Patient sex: M
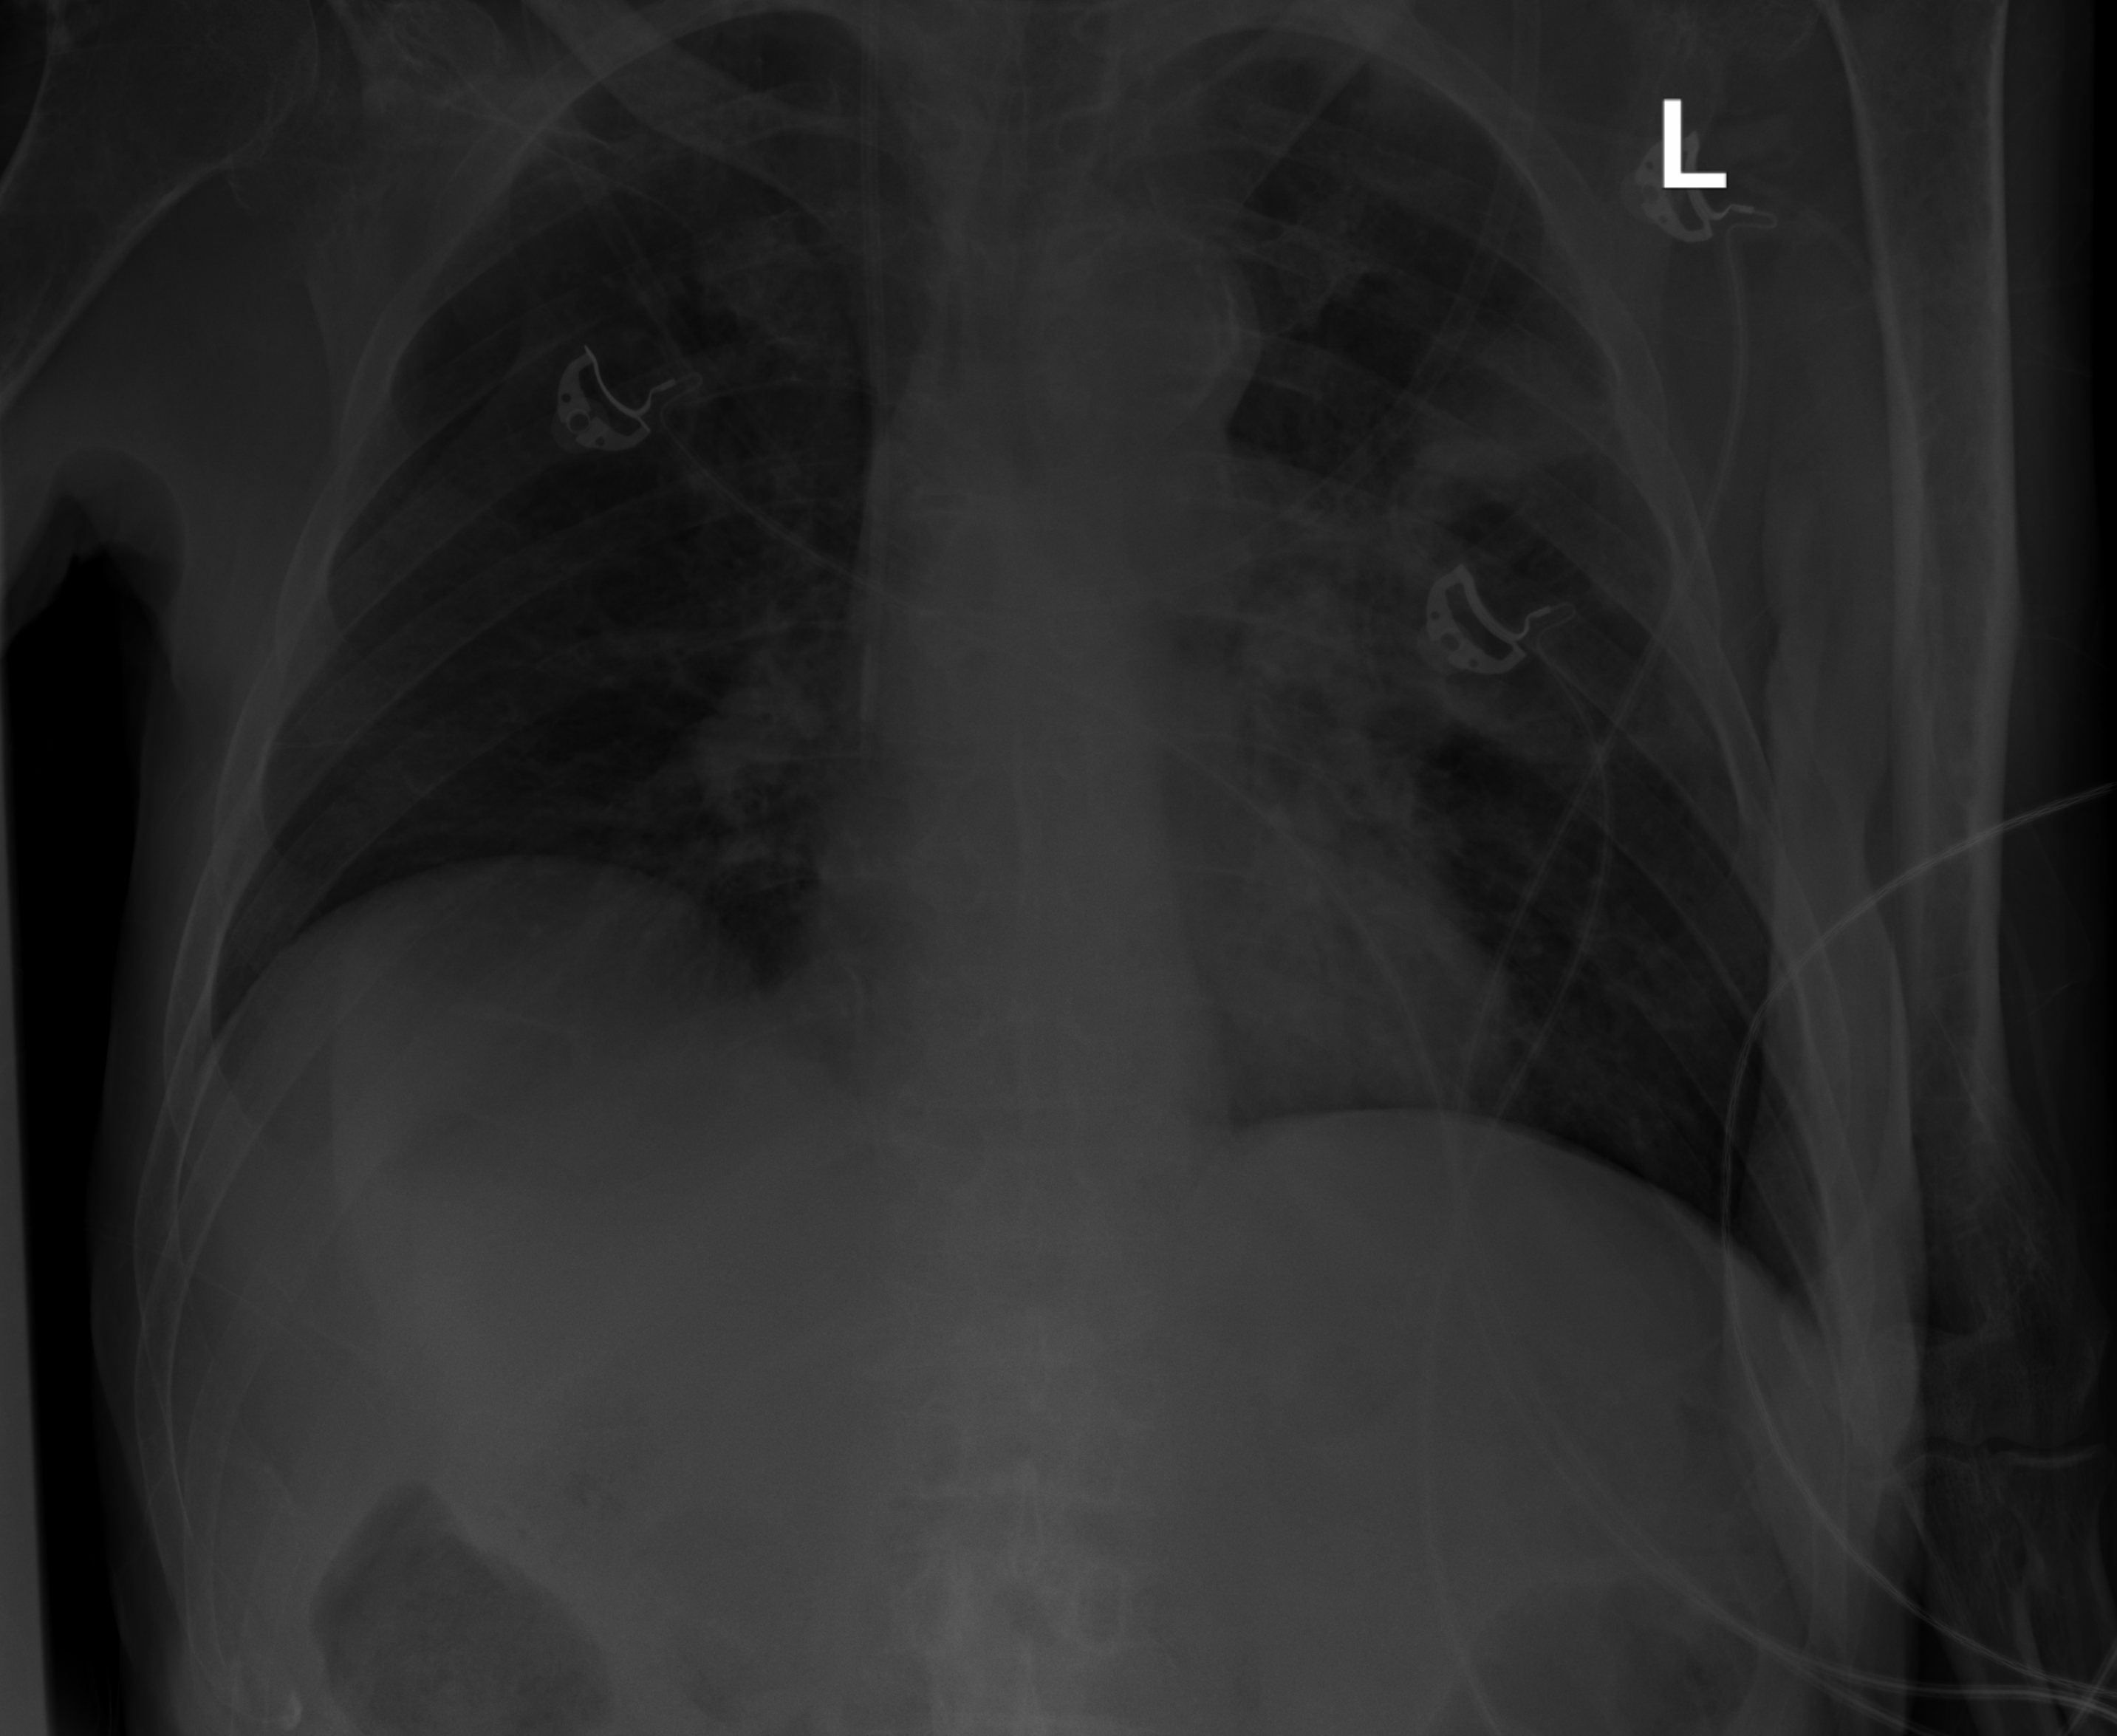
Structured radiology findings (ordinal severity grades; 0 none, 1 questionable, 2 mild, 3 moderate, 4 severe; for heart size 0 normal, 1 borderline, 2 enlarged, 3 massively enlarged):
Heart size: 0
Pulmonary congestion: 0
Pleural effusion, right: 0
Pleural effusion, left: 0
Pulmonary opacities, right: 0
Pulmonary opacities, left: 2
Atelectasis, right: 0
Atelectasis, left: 0